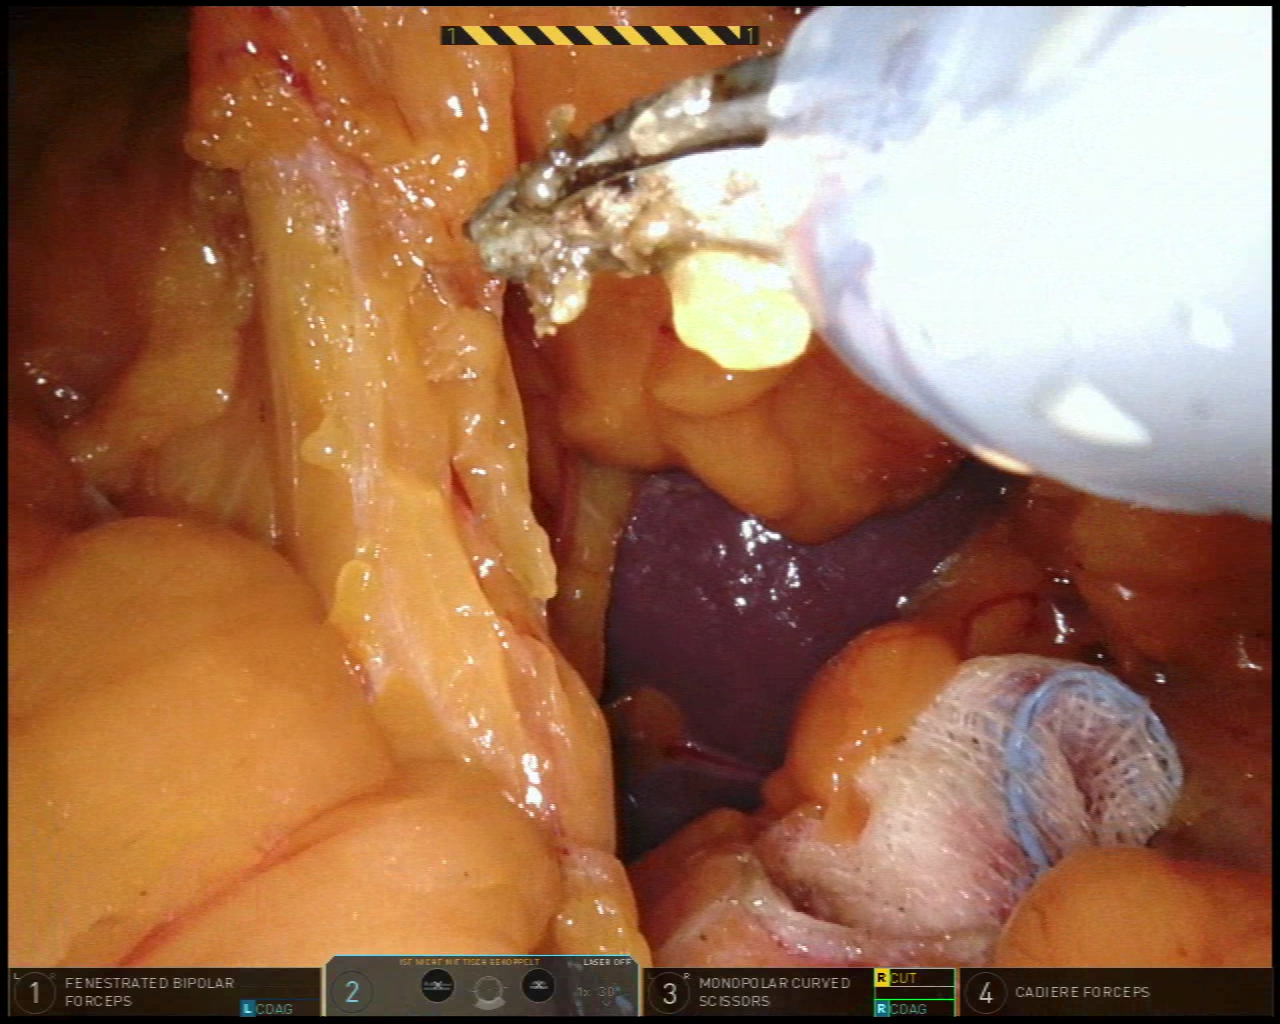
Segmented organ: spleen
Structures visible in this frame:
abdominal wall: no
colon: no
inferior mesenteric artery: no
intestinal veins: no
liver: no
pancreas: no
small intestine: no
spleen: yes
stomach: no
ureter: no
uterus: no
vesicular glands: no